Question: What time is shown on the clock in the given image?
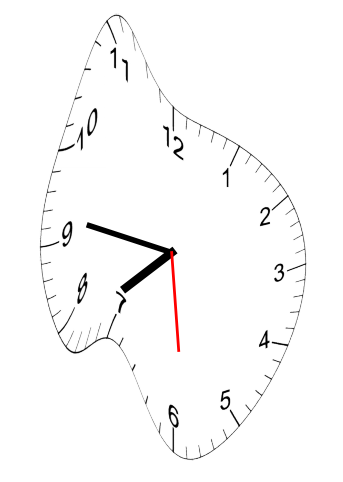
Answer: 07:46:29